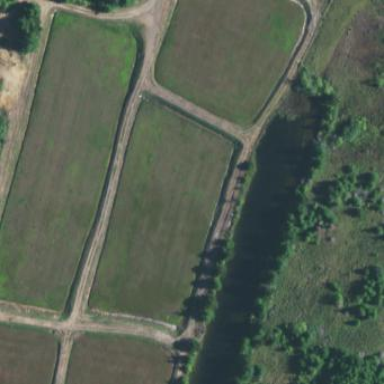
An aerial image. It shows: Farmland with cranberries as the crop.